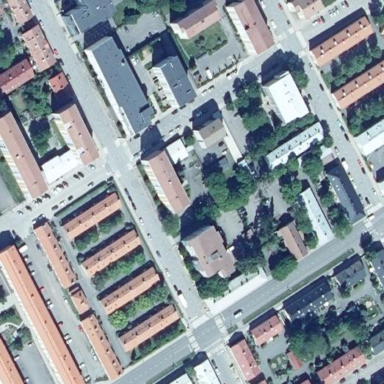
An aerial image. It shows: Residential area located within city block.